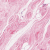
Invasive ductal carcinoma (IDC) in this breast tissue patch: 0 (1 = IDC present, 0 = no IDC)